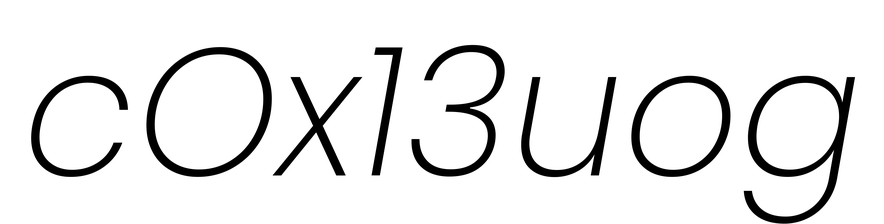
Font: Poppins-ExtraLightItalic